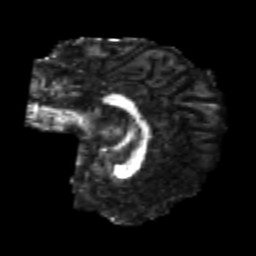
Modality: FA
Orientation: sagittal
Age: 21
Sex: female
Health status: healthy
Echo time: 0.074 s